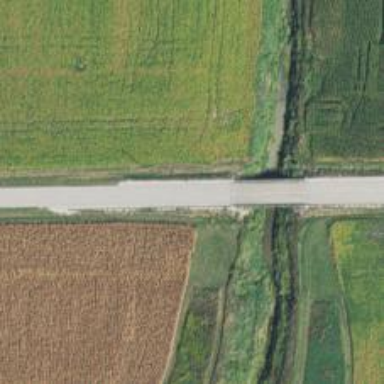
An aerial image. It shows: Tertiary road.